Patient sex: M
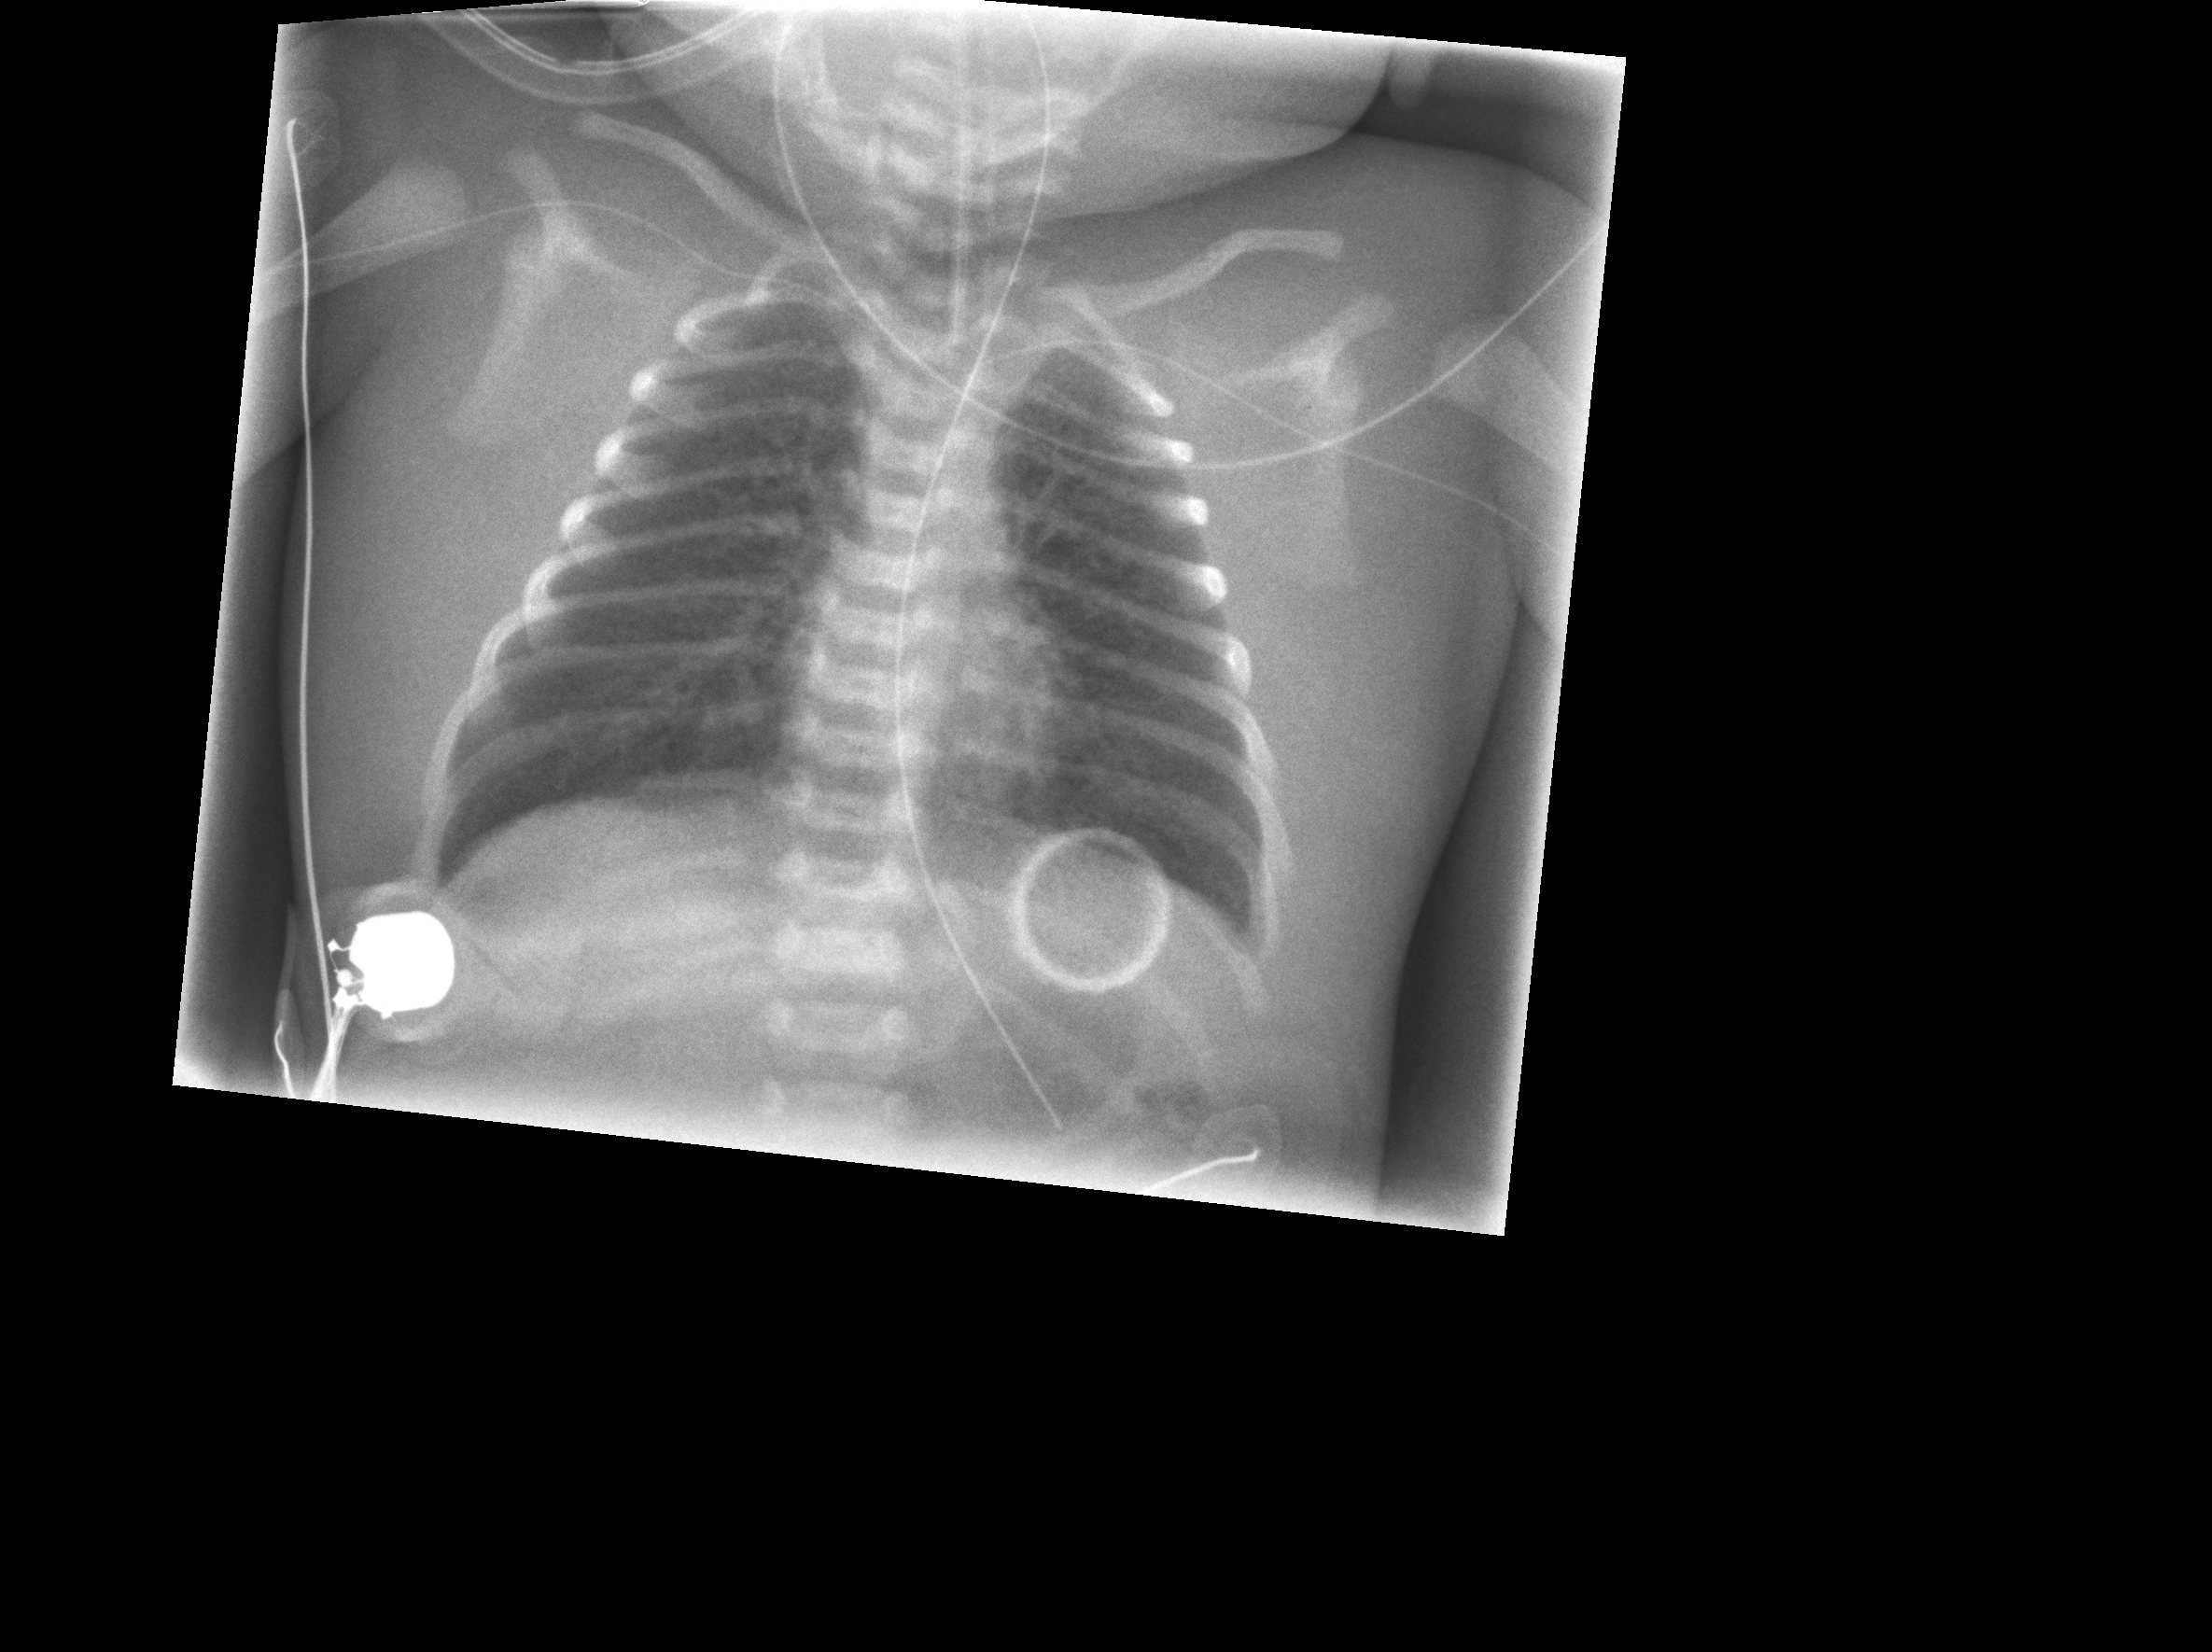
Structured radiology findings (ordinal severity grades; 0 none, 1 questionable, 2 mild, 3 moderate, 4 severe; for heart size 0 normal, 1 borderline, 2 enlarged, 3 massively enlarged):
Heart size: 0
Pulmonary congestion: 2
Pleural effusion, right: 0
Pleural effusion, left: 0
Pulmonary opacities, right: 0
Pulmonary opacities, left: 0
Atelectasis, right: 0
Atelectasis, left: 0